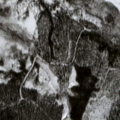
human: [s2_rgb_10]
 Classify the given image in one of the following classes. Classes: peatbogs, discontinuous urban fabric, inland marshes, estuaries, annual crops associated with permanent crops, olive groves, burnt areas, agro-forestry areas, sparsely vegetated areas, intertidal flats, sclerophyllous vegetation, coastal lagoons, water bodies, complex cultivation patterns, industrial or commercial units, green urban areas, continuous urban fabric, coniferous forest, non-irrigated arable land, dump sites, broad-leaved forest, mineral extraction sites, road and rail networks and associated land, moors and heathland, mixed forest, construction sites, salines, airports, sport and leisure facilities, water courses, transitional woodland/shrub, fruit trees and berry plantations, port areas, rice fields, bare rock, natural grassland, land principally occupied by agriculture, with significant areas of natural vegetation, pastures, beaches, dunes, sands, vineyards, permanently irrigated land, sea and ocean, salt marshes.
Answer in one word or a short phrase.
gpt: coniferous forest, transitional woodland/shrub, peatbogs